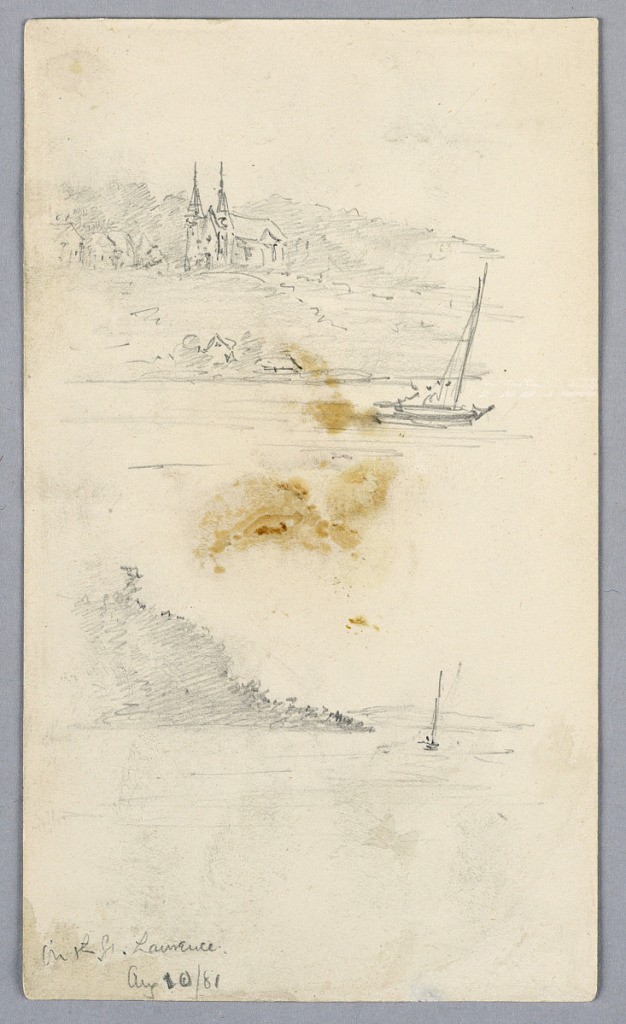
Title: Two Sketches of Sailboats at St. Lawrence
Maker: Arnold William Brunner, American, 1857–1925
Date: ca. 1881
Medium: Graphite on paper
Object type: Drawing
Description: Above, bank with church on it. Below, a wide bend, ridge at left.